Question: I'm trying to plot how much money on average was 'awarded' to people from different departments ('dpt'). This I got using 'stat_summary' (based on <URL>.
'''
library(ggplot2)
ggplot(x, aes(dpt, awarded, color = dpt)) +
facet_wrap(~ type) +
stat_summary(fun.y = mean, geom = "point")
'''

This plot is faceted according to the 'type' of job ('A' or 'B'). However, I would like to add another variable, which is the number of jobs - each bubble's size should be proportional to the number of occurrences of that department in the data.
Is there a way to do it with some 'ggplot2' command, or should it be computed beforehand and somehow implemented into the plot? If so, how exactly?
Alternatively, please suggest a better solution. Thanks! ;-)
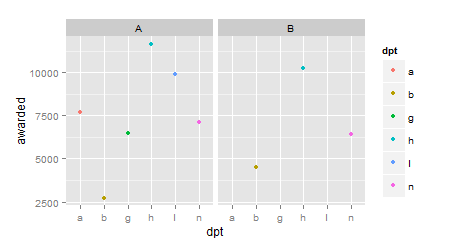
Answer: So, for example, something like this:
'''
library(plyr)
library(ggplot2)
dat_sum <- ddply(dat,
.(type,dpt),
summarise,
mean_awrd = mean(awarded,na.rm = TRUE),
n = length(dpt))
ggplot(dat_sum) +
facet_wrap(~type) +
geom_point(aes(x = dpt,y = mean_awrd,size = n,color = dpt))
'''